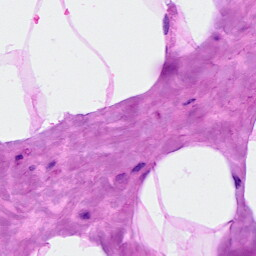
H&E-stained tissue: Breast